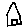
Label: house